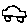
Label: car